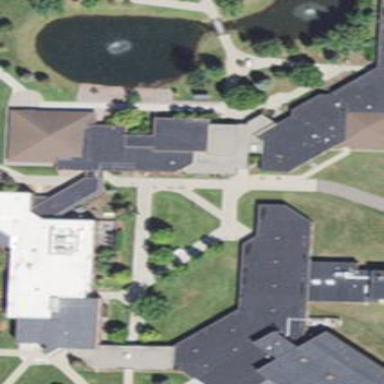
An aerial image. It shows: College building.